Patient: sex M, age 64
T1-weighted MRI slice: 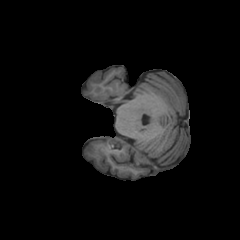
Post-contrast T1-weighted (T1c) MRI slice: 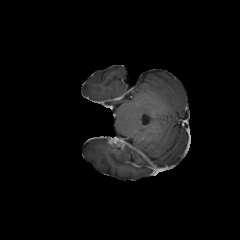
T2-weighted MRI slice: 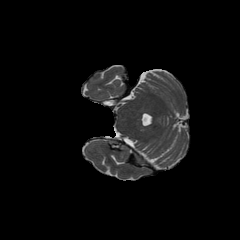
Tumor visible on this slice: yes
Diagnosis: Astrocytoma, IDH-wildtype
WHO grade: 3